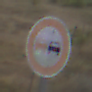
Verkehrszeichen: Ueberholverbot
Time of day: Midday
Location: Outdoor (Nature)
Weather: PartlyCloudy
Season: NotSpecified
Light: Natural